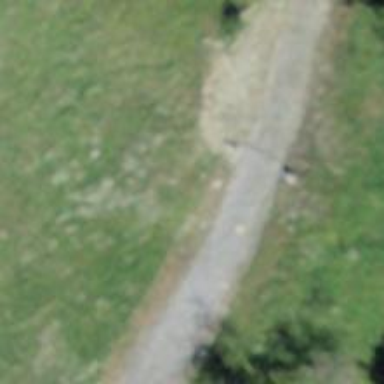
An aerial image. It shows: Lift gate barrier.